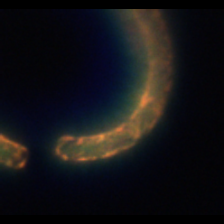
Taxon: Guinardia
Group: Diatoms